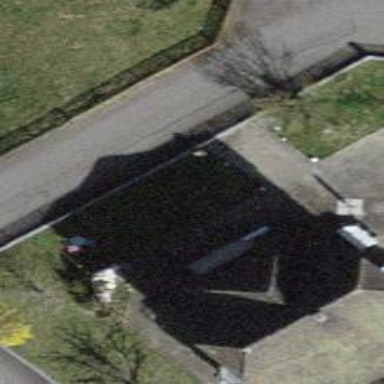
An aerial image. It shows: Half-hipped roof house.